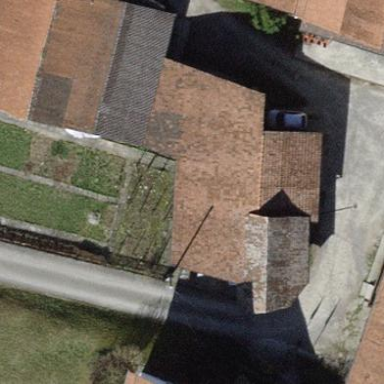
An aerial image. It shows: Shed building.